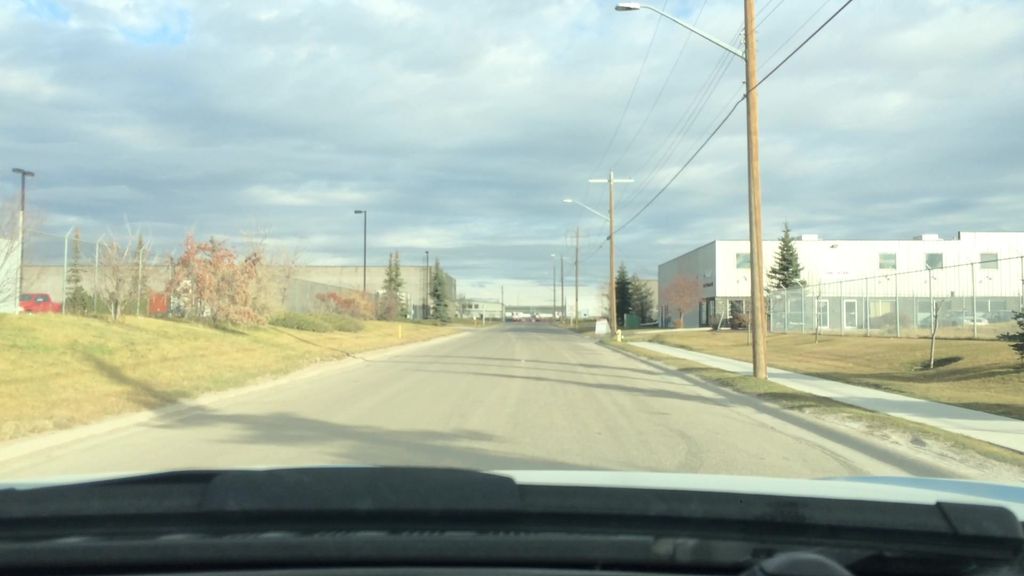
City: calgary